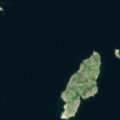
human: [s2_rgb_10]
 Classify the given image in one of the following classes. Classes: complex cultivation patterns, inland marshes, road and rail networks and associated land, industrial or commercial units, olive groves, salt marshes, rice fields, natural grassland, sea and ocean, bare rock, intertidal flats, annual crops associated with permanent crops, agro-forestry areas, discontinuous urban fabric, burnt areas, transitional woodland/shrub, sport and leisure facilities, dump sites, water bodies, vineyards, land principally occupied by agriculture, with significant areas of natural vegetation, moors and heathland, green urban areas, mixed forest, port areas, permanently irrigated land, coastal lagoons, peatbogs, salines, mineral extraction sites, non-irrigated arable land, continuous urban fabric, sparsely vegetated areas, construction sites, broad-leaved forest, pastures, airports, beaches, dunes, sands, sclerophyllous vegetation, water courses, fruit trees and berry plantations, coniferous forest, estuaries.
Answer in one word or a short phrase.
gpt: sea and ocean